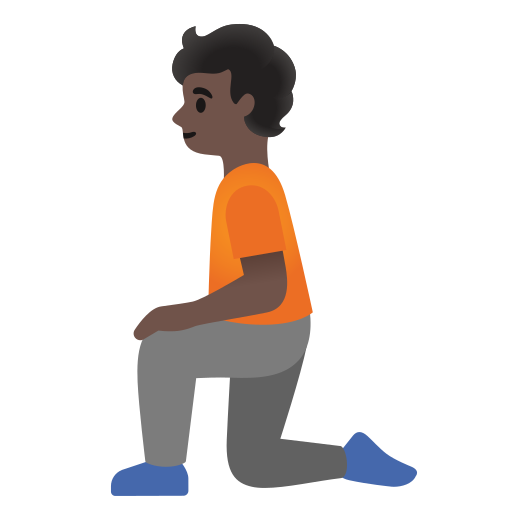
Emoji: 🧎🏿